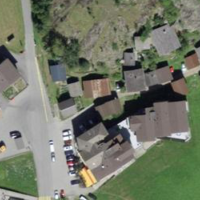
EUNIS habitat code: 55
Species observed at this site:
Acronicta rumicis
Nucifraga caryocatactes
Pyrrhocorax graculus
Corvus corax
Filipendula ulmaria